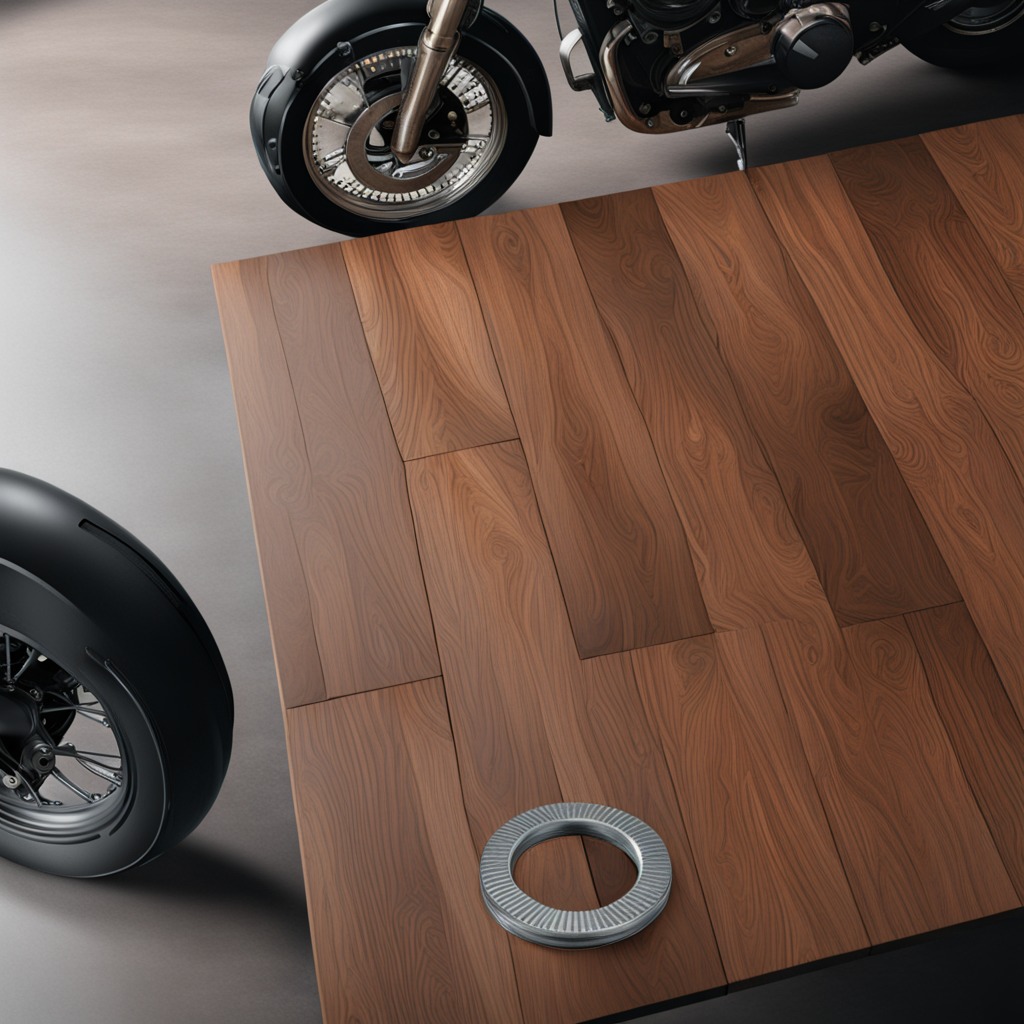
A flat metal washer is lying on an oil-spilled wooden table in a vintage motorcycle garage.